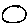
Label: circle